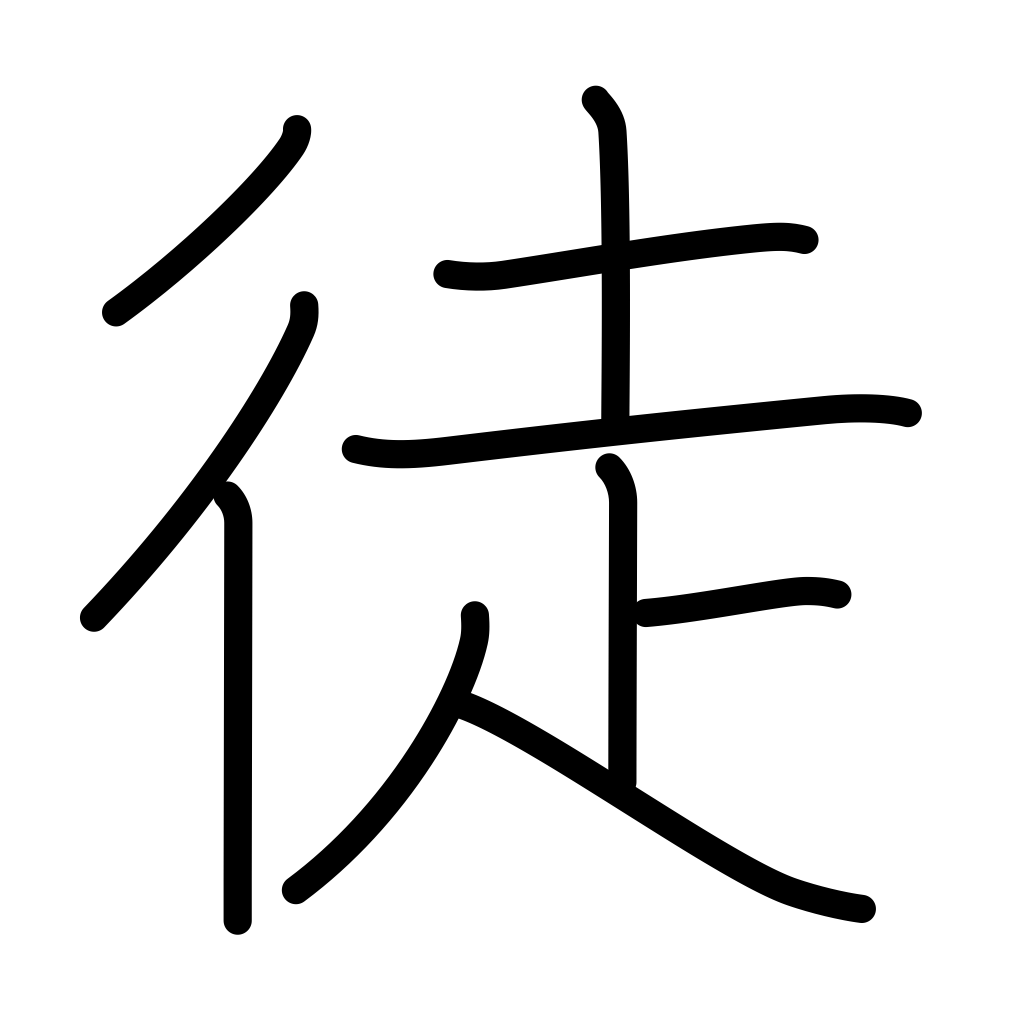
Meaning: on foot, junior, emptiness, vanity, futility, uselessness, ephemeral thing, gang, set, party, people